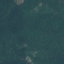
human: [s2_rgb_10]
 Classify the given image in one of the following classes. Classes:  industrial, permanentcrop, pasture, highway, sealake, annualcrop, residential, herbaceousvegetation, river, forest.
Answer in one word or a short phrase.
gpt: Forest